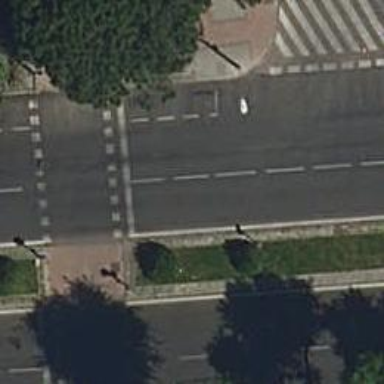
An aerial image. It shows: Road with traffic signals.